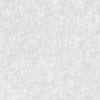
Label: no_change